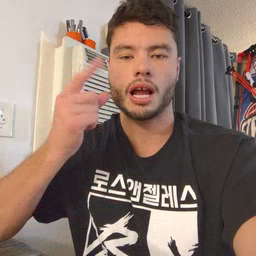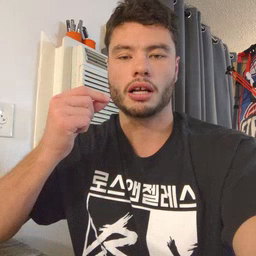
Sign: cat